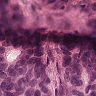
Metastatic tissue present: yes